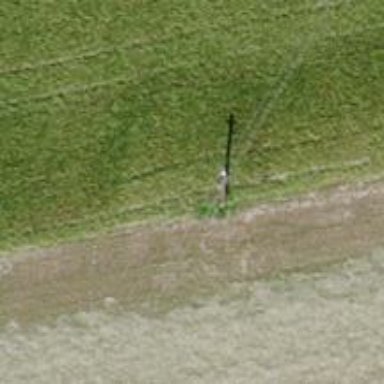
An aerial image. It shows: Power pole.